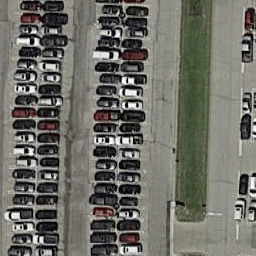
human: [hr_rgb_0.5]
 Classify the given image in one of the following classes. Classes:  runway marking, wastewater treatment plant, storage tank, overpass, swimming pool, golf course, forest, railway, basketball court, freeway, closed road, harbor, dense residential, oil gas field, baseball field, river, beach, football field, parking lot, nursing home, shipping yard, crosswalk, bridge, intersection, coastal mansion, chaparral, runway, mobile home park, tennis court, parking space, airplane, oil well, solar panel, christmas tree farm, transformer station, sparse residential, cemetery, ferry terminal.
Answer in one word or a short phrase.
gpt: parking lot